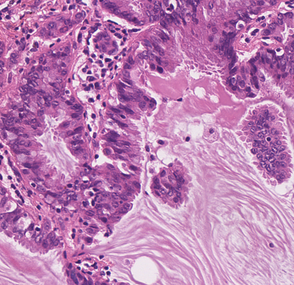
Tumor epithelial tissue: yes
Tumor-associated stroma tissue: yes
Normal tissue: no